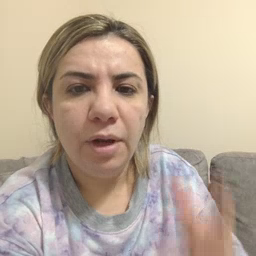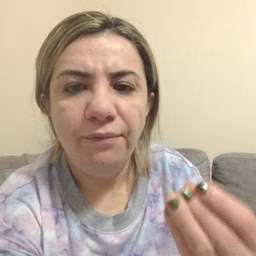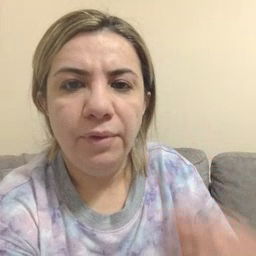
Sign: wet